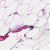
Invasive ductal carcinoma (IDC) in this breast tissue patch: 0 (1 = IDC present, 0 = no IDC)